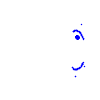
Particle: electron